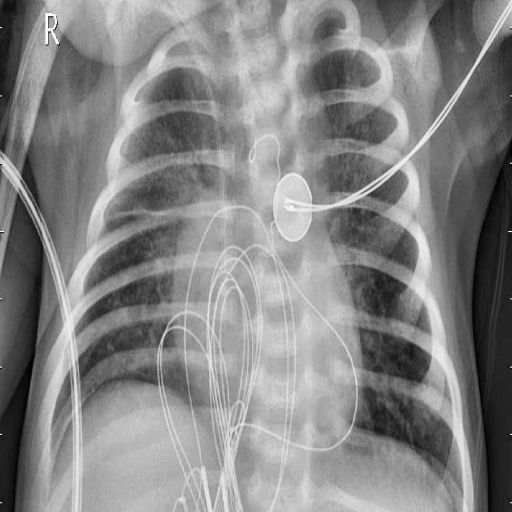
Finding: PNEUMONIA